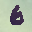
Label: 6